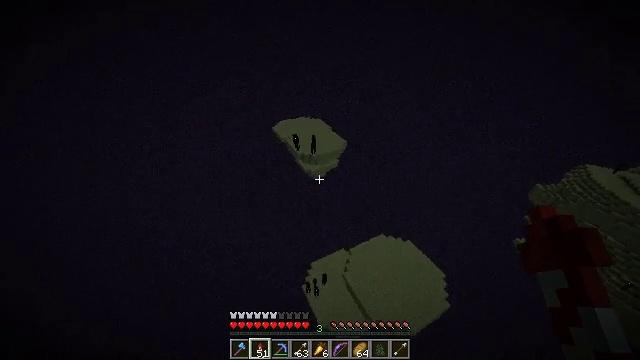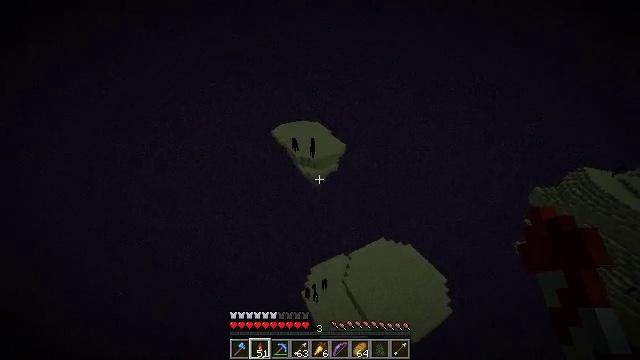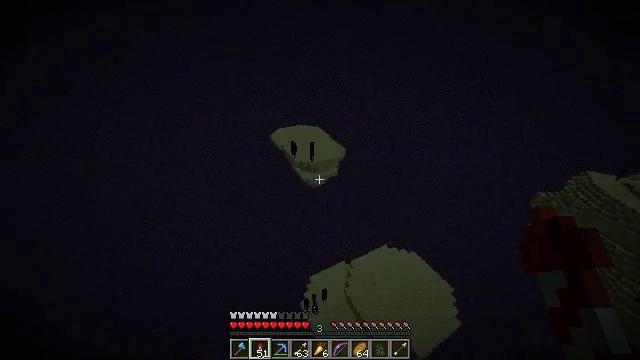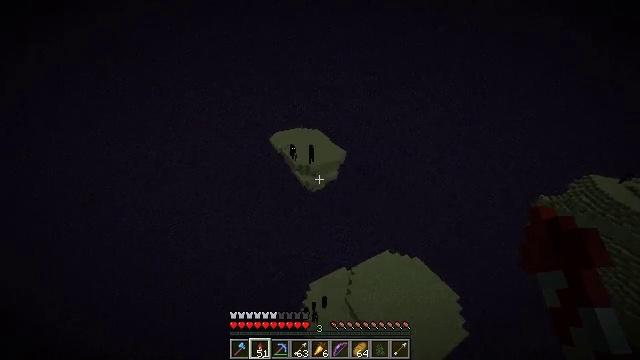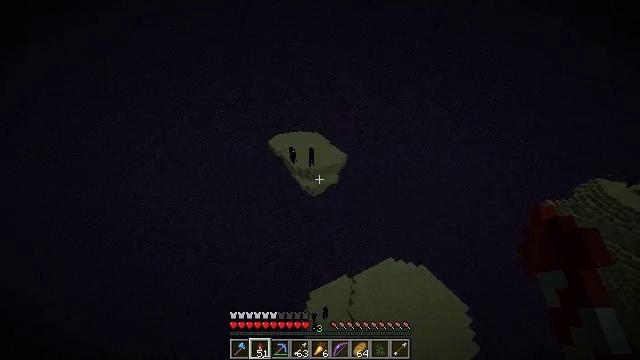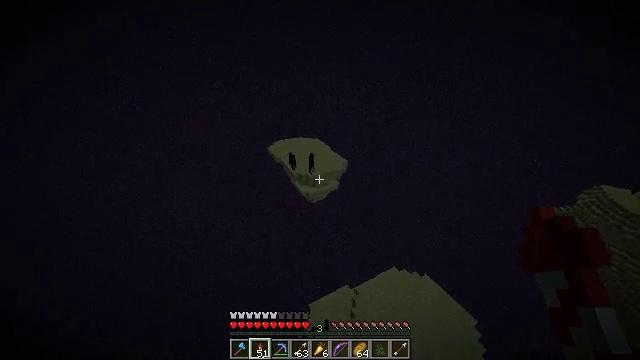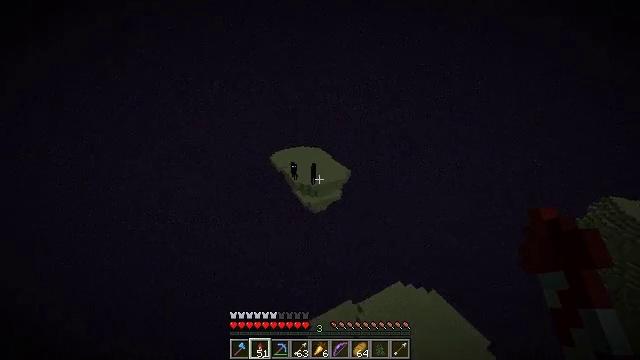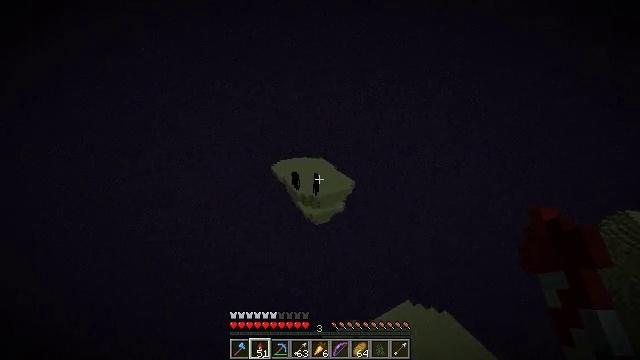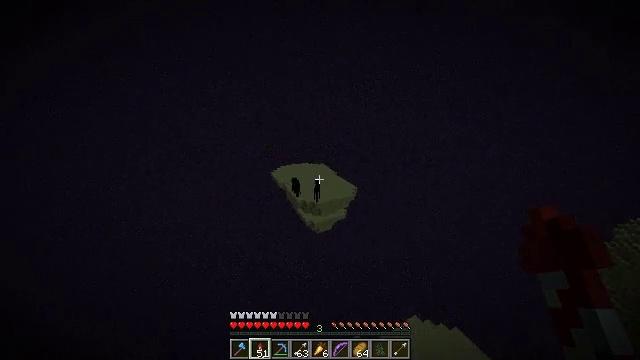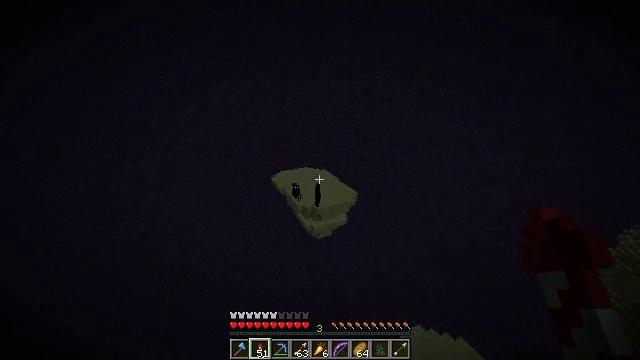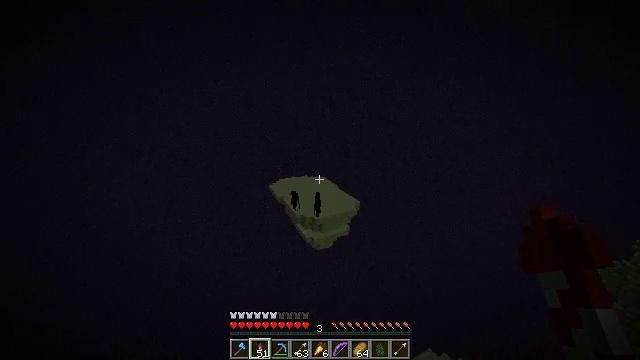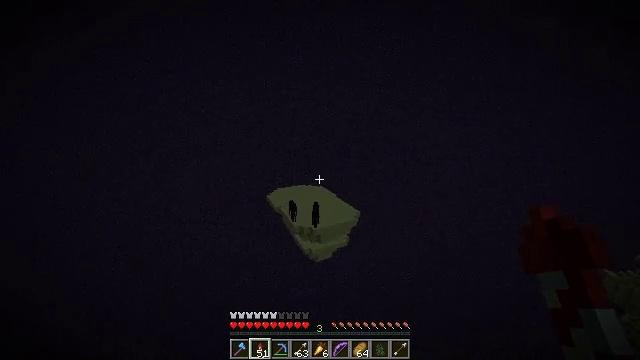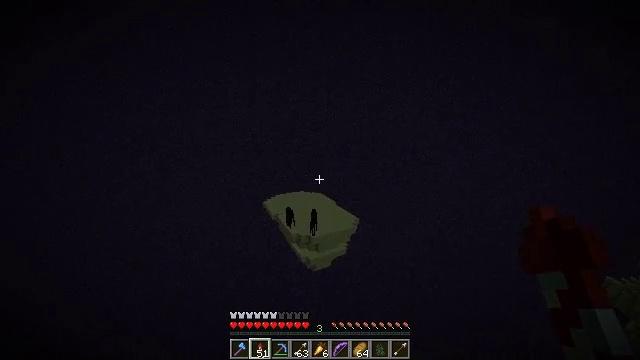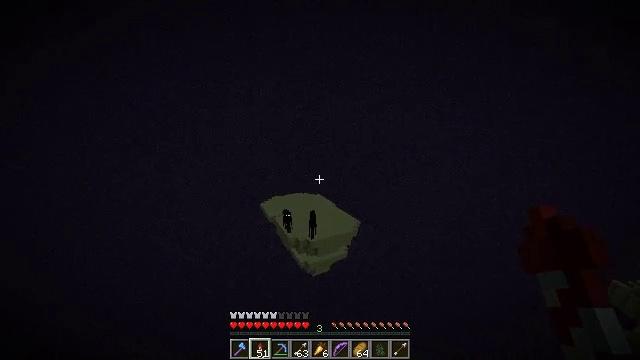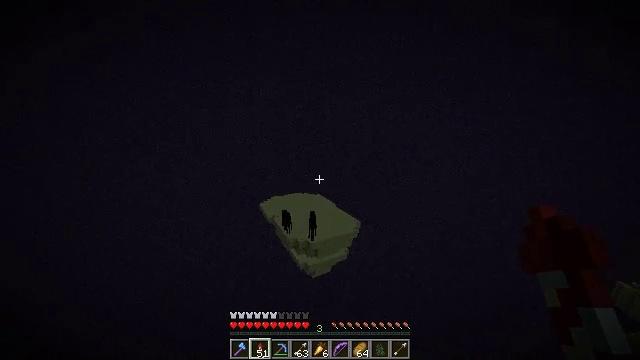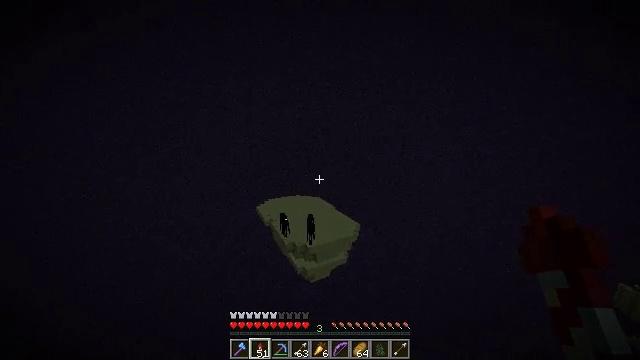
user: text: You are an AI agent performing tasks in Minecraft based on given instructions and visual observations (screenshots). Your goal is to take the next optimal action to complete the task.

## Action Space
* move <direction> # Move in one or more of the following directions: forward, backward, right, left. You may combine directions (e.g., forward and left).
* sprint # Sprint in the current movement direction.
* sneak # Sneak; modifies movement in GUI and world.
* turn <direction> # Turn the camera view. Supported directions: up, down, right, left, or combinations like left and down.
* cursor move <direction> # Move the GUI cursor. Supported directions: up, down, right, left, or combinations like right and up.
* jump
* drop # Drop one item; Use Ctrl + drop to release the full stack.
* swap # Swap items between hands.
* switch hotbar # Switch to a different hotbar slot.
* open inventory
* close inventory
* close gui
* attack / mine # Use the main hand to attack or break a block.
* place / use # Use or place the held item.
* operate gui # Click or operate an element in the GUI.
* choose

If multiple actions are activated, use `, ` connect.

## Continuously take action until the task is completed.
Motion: motion action
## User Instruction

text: Remove a firework rocket from the inventory.
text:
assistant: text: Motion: move forward, sprint, turn up, jump
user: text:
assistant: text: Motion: move forward, sprint, turn up, jump
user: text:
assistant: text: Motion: move forward, sprint, turn up, jump
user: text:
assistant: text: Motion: move forward, sprint, turn up, jump
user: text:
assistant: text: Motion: move forward, sprint, turn up, jump
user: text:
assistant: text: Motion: move forward, sprint, turn up, jump
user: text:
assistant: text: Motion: move forward, sprint, turn up, jump
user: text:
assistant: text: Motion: move forward, sprint, turn up, jump
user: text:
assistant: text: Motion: move forward, sprint, turn up, jump
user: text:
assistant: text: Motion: move forward, sprint, turn up, jump
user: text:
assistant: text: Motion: move forward, sprint, turn up, jump
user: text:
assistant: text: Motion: move forward, sprint, turn up, jump
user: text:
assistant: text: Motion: move forward, sprint, jump
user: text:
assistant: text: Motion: move forward, sprint, jump
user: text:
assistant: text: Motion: move forward, sprint, jump
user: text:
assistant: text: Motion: move forward, sprint, jump
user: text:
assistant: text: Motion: move forward, sprint, turn up, jump
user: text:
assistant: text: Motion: move forward, sprint, turn up, jump
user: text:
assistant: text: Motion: move forward, sprint, turn right and up, jump
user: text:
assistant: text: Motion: move forward, sprint, turn right and up, jump
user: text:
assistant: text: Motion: move forward, sprint, turn right and up, jump
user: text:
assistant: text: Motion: move forward, sprint, jump
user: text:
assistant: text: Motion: move forward, sprint, turn right and down, jump
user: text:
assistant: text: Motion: move forward, sprint, turn right and down, jump
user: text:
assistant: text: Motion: move forward, sprint, turn right and down, jump
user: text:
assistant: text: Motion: move forward, sprint, turn right, jump
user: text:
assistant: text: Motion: move forward, sprint, jump
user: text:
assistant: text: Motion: move forward, sprint, jump
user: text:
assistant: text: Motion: move forward, sprint, jump
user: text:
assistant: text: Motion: move forward, sprint, turn right and up, jump